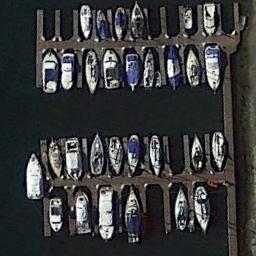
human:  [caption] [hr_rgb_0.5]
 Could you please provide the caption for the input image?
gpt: The harbor has lots of neatly docked boats and the color of the waters is dark green .

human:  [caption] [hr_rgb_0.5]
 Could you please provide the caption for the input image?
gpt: Many yachts are moored neatly on the sea side of the harbor .

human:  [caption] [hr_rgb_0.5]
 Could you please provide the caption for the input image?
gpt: The colors of ships in harbor are different .

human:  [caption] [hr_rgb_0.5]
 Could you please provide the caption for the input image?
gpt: There are many ships in the harbor .

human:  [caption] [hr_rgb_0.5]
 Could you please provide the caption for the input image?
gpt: There are some ships at the harbor .